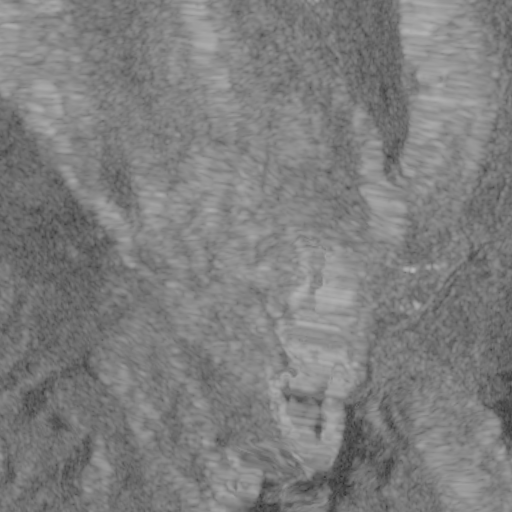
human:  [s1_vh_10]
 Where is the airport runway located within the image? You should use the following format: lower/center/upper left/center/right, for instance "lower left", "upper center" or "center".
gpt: The airport runway is located in the upper right of the image.
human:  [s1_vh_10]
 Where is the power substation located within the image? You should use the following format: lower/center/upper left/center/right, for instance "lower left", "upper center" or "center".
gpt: The power substation is located in the center right of the image.
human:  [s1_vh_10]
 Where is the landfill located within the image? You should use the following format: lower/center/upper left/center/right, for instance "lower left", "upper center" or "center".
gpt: There is no landfill in the image.

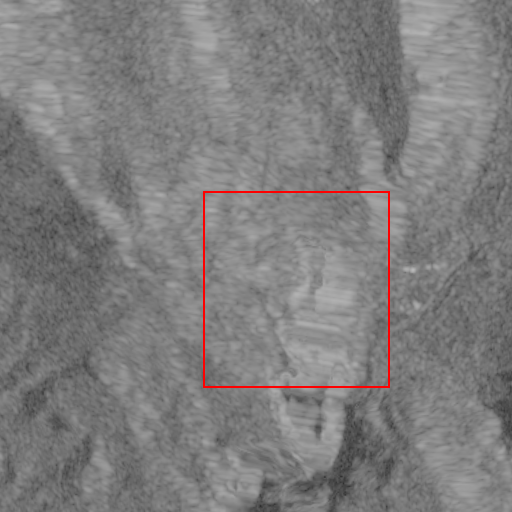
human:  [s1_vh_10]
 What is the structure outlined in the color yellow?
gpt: There is no yellow outline.
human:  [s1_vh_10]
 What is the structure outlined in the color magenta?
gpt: There is no structure outlined in magenta.